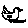
Label: bird